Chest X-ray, PA view. Patient: 45 years old, sex F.
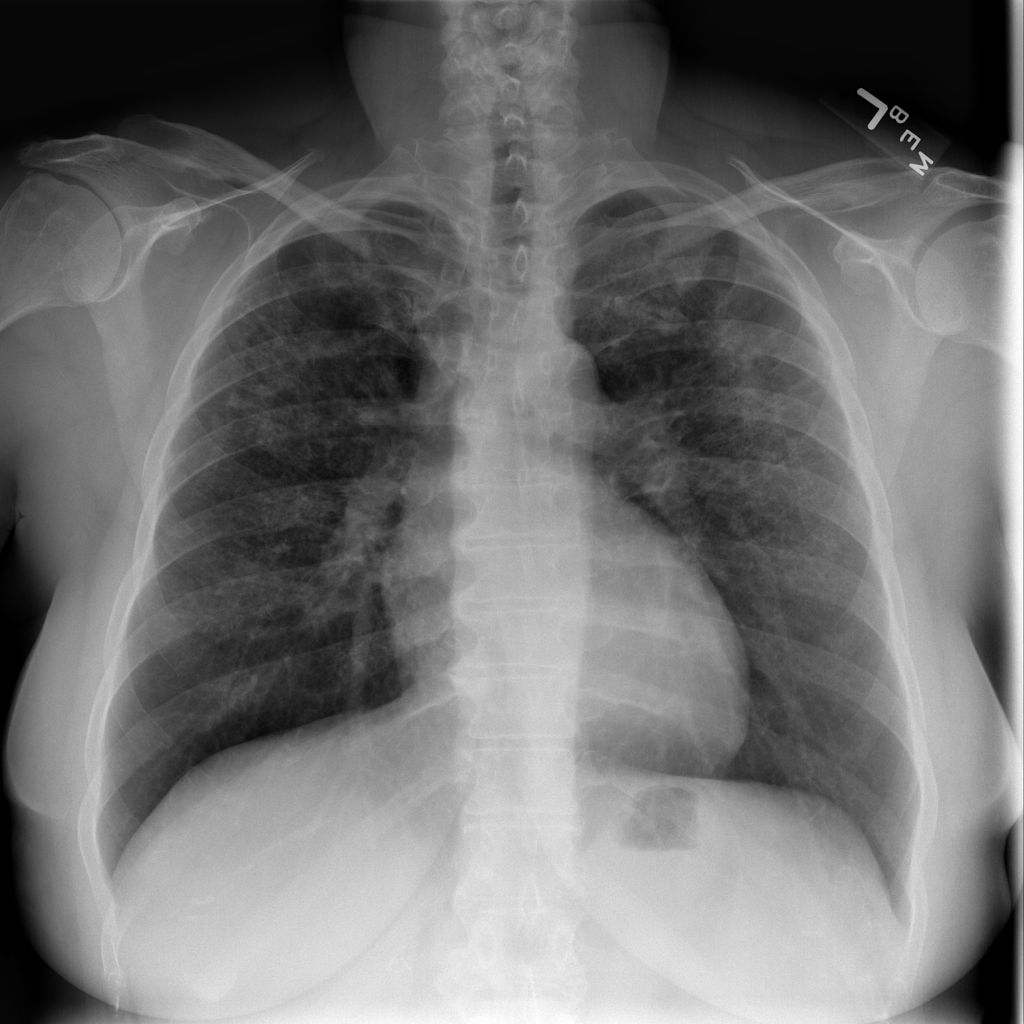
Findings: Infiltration